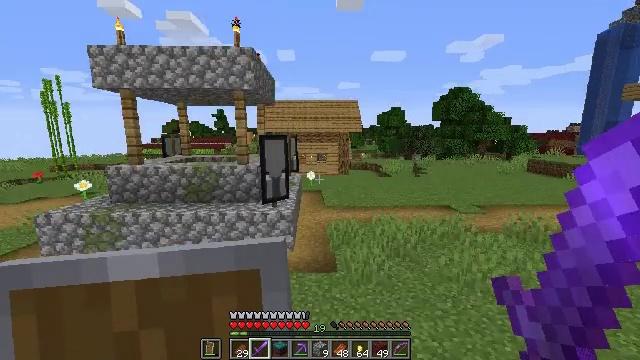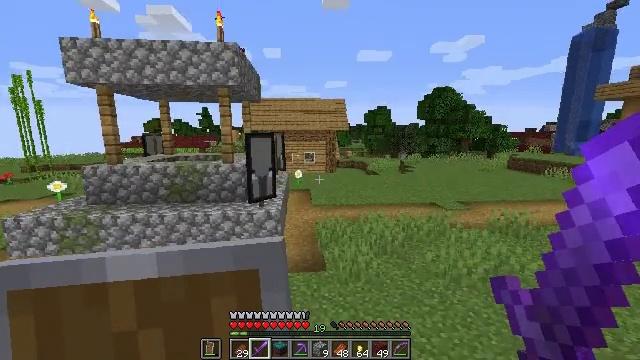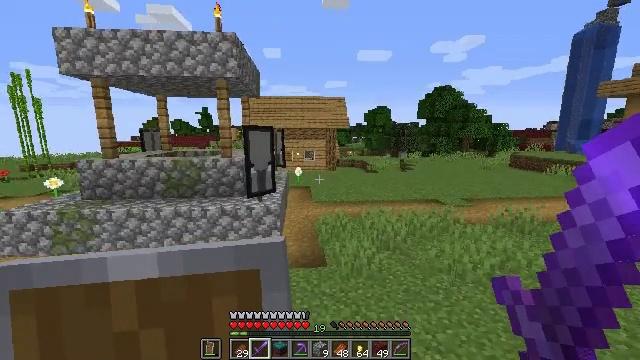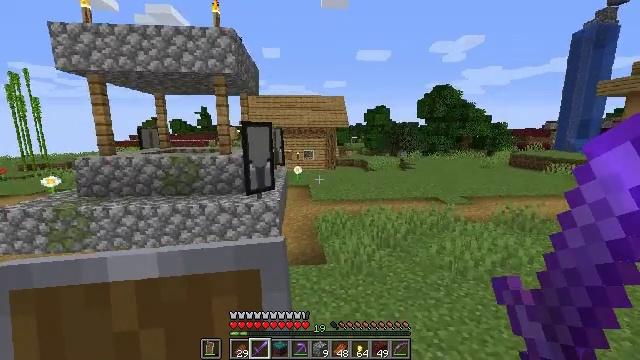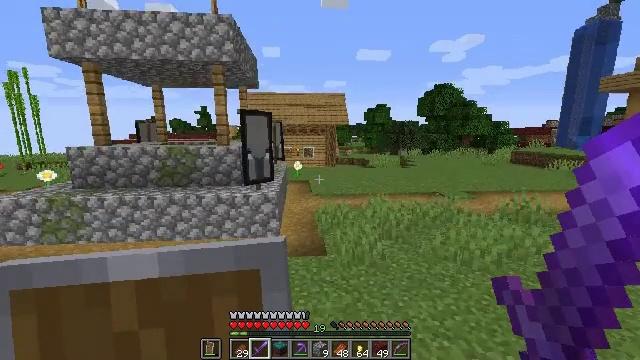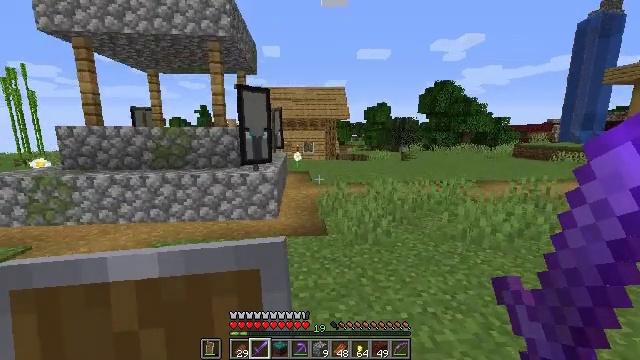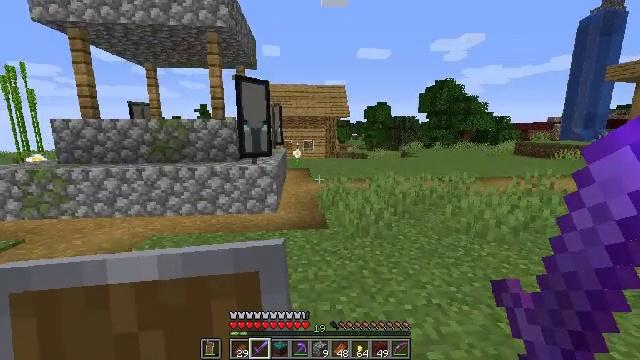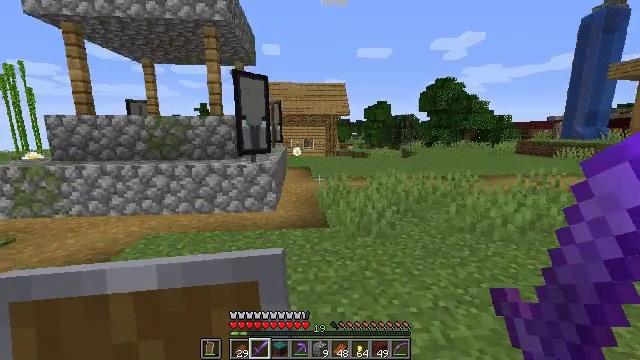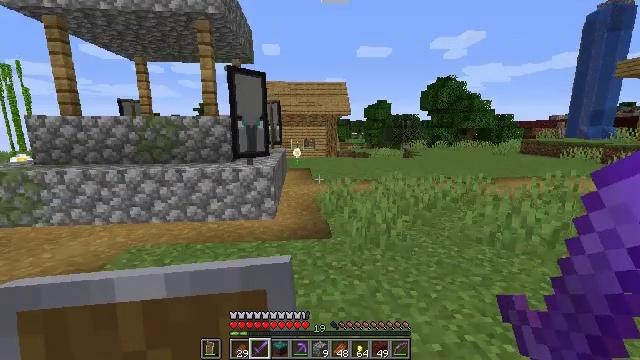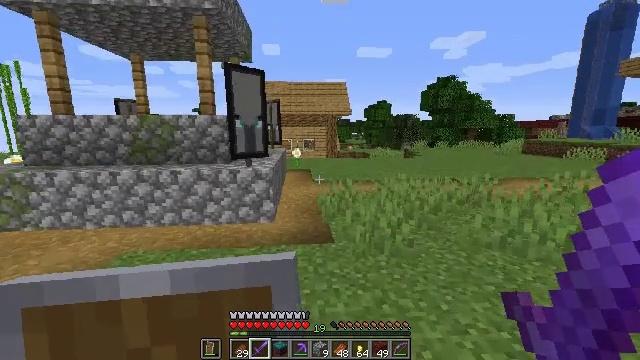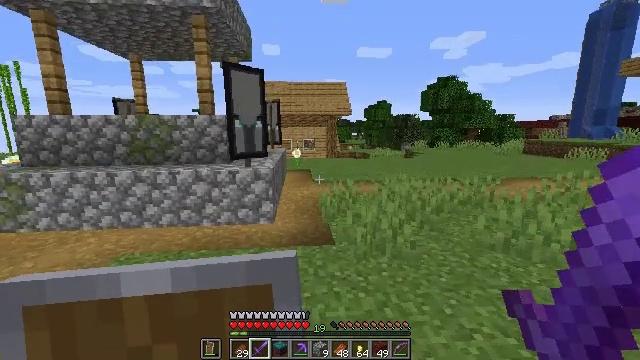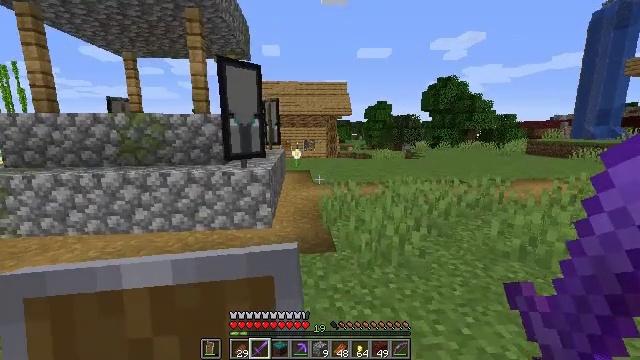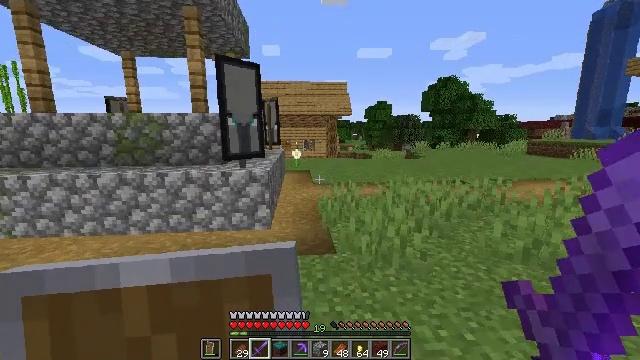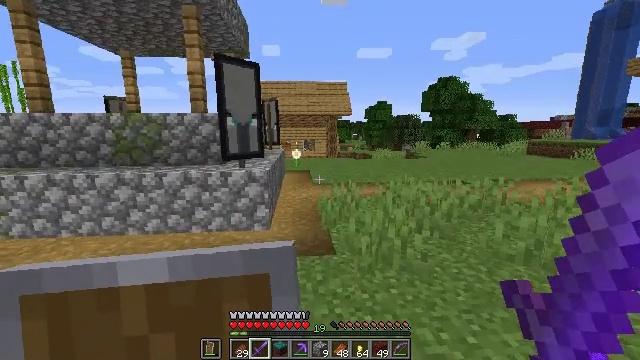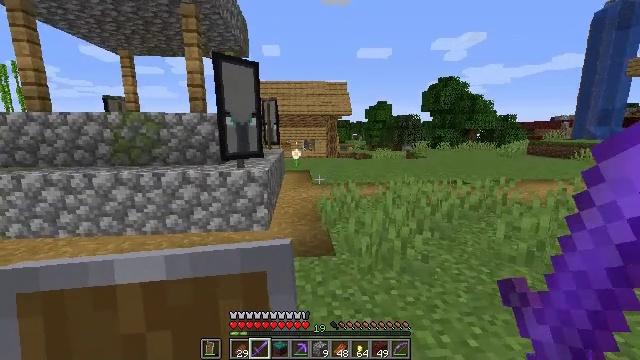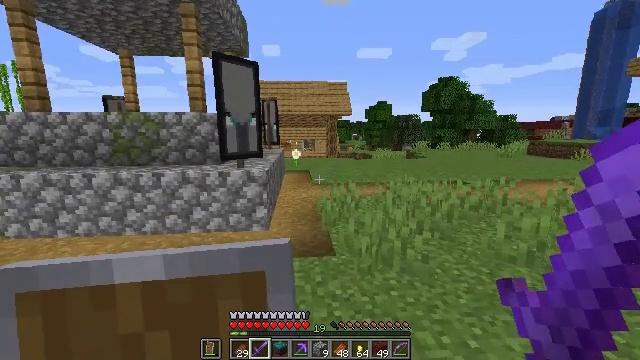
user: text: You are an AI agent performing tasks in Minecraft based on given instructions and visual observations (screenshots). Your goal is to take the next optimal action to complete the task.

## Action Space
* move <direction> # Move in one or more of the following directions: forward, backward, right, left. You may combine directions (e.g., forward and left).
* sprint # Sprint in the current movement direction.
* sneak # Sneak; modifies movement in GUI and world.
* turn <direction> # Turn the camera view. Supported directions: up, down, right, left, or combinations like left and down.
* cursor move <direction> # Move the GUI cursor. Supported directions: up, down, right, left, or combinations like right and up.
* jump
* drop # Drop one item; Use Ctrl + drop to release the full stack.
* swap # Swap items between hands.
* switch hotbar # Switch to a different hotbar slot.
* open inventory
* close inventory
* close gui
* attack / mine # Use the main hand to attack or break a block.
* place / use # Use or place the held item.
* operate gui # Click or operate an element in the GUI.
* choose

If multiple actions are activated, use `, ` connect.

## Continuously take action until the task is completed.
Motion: motion action
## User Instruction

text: Harvest tall grass for seeds.
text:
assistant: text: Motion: move forward, turn right, jump
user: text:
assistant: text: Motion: move forward, jump
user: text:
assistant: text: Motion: move forward
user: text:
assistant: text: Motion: move forward
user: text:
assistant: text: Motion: move forward
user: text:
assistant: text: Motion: move forward
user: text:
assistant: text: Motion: move forward
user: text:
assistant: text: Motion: move forward
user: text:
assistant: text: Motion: move forward
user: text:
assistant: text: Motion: move forward
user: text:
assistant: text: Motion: no_op
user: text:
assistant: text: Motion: no_op
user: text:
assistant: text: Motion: no_op
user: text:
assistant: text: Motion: no_op
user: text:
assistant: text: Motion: no_op
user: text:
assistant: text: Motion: no_op
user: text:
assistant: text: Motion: no_op
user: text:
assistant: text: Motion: no_op
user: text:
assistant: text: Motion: no_op
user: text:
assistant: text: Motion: no_op
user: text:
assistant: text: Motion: no_op
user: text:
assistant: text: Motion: no_op
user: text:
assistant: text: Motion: no_op
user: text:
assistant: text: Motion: no_op
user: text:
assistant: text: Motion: no_op
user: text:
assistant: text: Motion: no_op
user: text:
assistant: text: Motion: no_op
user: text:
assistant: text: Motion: no_op
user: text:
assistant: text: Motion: no_op
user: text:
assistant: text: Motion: no_op